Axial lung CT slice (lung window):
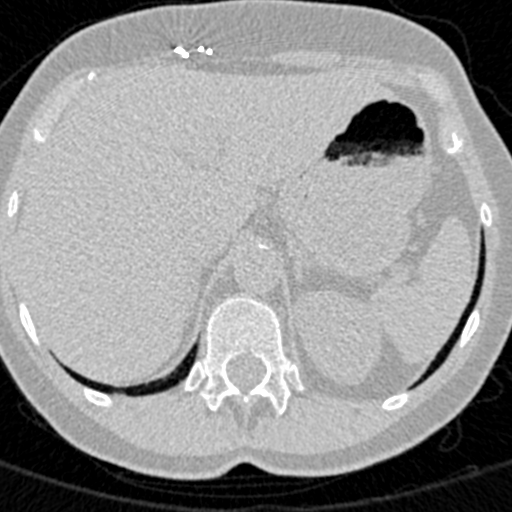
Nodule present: no